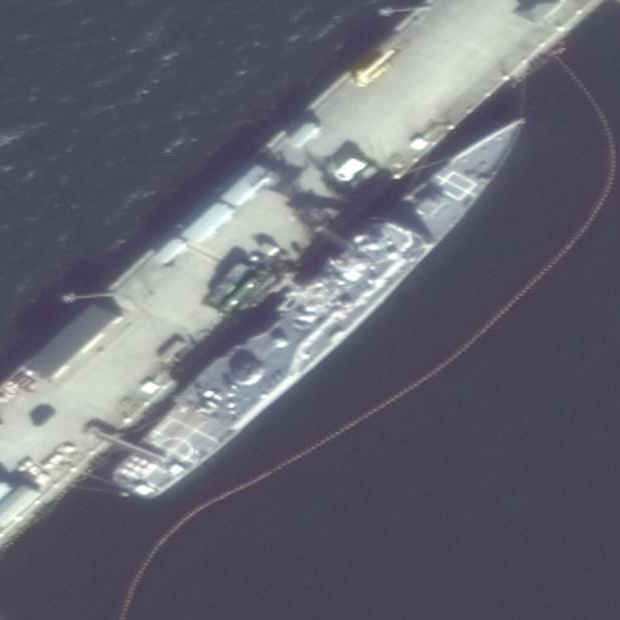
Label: cruiser